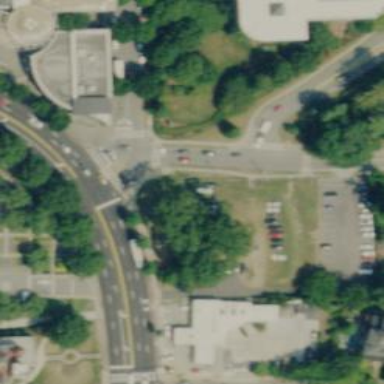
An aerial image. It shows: Pedestrian crossing with zebra markings on the footway.